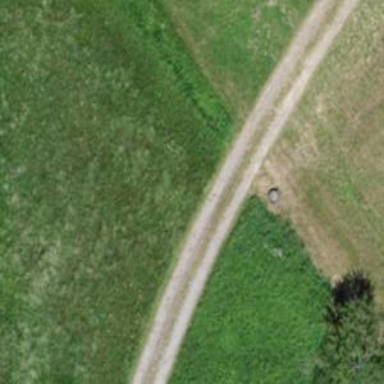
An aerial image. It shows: Culvert tunnel under ditch.